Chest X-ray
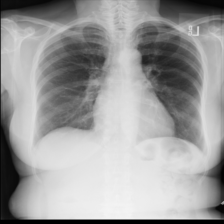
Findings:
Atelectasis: negative
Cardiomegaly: negative
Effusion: negative
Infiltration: negative
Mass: negative
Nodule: negative
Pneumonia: negative
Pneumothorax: negative
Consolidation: negative
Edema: negative
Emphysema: negative
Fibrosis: negative
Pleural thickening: negative
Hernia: negative